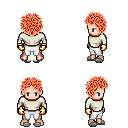
a pixel art fantasy rpg character, male body template, human, light skin, white long-sleeve shirt, white pants, red curly afro hairstyle, gold gloves, white slippers, four views (front, back, left, right), 2x2 character sprite sheet, small pixel art, hard edges, no anti-aliasing